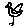
Label: bird